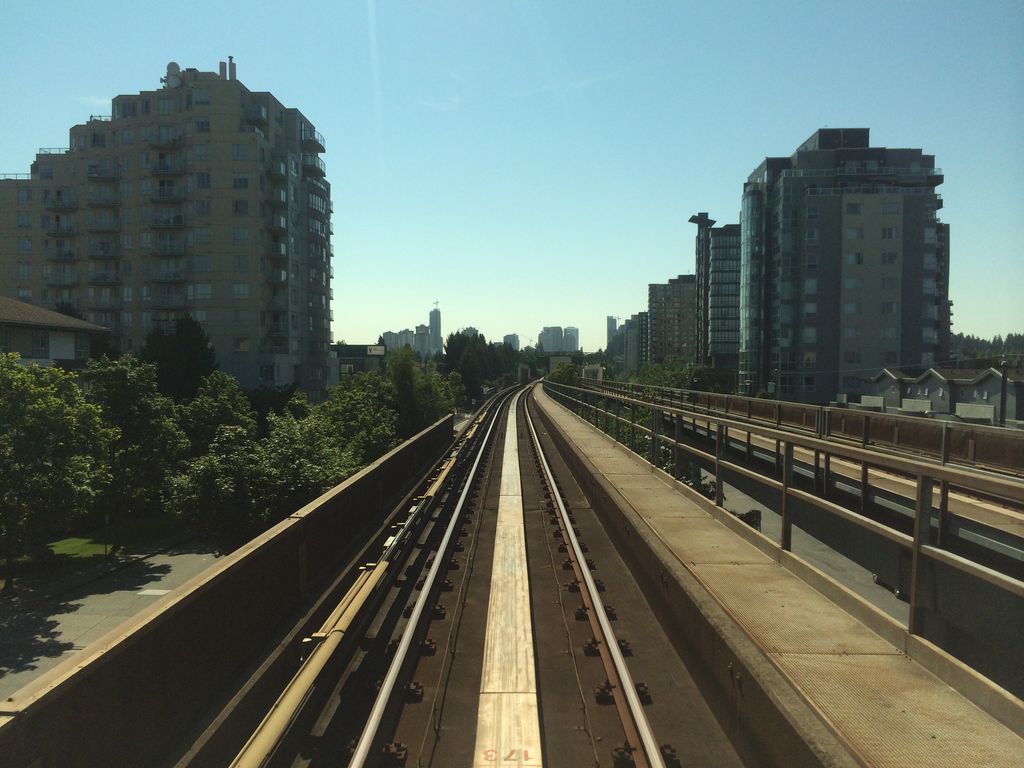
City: vancouver